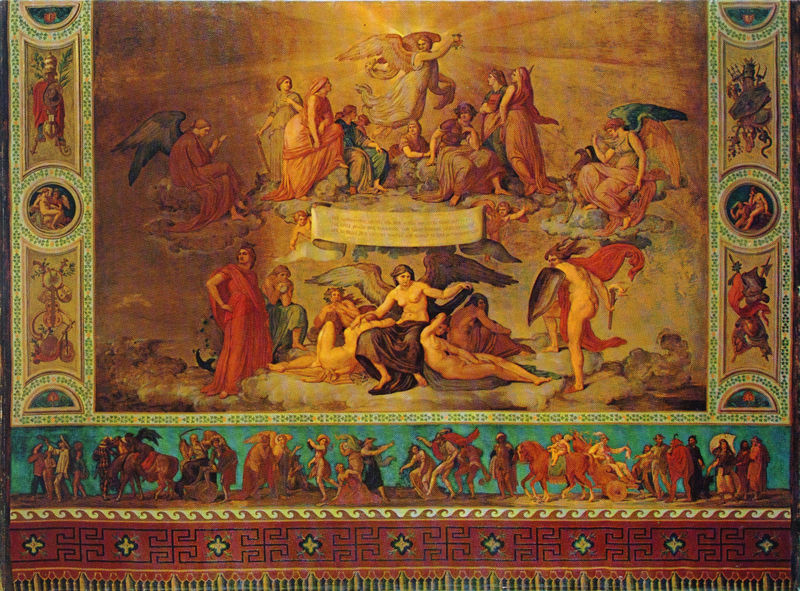
Titel: Theatervorhang
Künstler: Bonaventura Genelli
Standort: München
Institution: Schack-Galerie
Schlagwörter: akt, blau, feuer, flügel, gemälde, gott, himmel, kämpfer, körper, mann, nackt, umhang, wolken, akte, frauen, gelb, menschen, sitzen, braun, busen, frau, hell, licht, männer, orange, schwarz, szene, türkis, rot, tuch, wolke, muster, ornament, teppich, wand, band, bibel, falten, historie, rahmen, bildnis, felder, sonne, gold, tücher, personen, borte, bauern, fliegen, kreis, pferd, pferde, rund, engel, reiten, schrift, wellen, liegen, flächen, formen, rand, figuren, wagen, historienbild, bordüre, weiblich, gobelin, wandteppich, detail, inschrift, lesen, ornamente, wandmalerei, nackte, foto, helligkeit, kreuz, strahlen, schweben, form, text, kreise, volk, mythologie, göttin, photo, fries, lichtstrahlen, schein, jüngling, heiligenschein, kreuze, antik, götter, griechisch, mythos, kaulbach, fresken, historismus, heilige, fresko, streitwagen, erleuchtung, maria, gottheiten, wandbehang, gewebt, sakral, fresco, quasten, leonardo, da vinci, verhüllung, schriftband, papyrus, bodüre, bänderung, entblössung, freske, micheangelo, schriftenbanner, starhlen, textbanner, wandfresko, reppich, geknüpft, innschrift, güttel, papyrusrolle